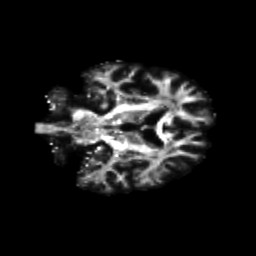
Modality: FA
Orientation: coronal
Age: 68
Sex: male
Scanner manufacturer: siemens
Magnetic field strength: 3 T
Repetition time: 4.71 s
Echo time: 0.0906 s